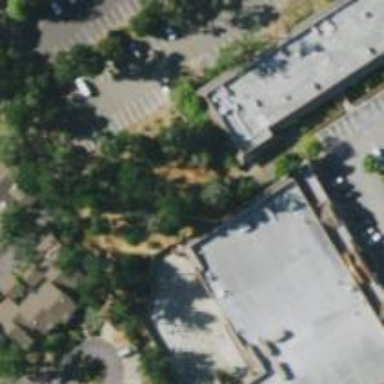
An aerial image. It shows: Retail building.